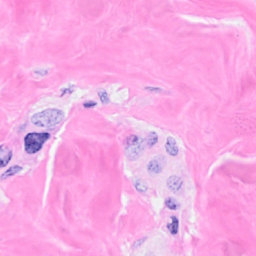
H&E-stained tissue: Breast